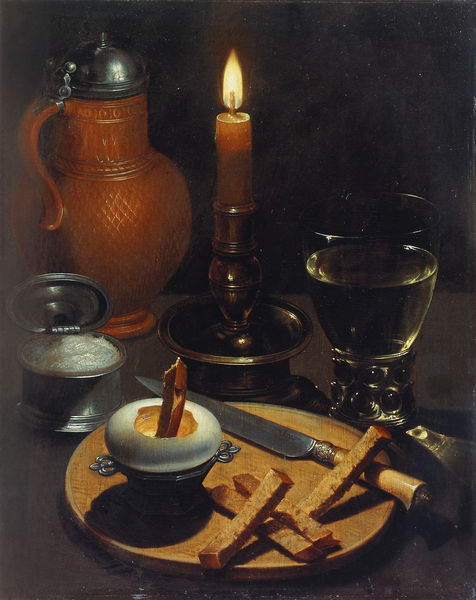
Titel: Stilleben mit Kerze
Künstler: Gottfried von Wedig
Institution: Darmstadt, Hessisches Landesmuseum
Schlagwörter: feuer, glas, licht, tisch, messer, teller, spiegelung, kanne, krug, stilleben, stillleben, essen, löffel, wein, kerze, brot, leuchter, deckel, gefäß, flamme, dose, brett, kerzenständer, karaffe, gedeck, abendessen, reflektion, frühstück, salz, eierbecher, ei, brotstücke